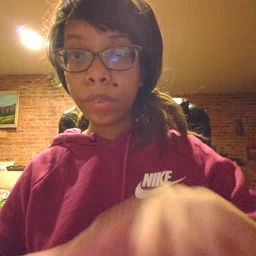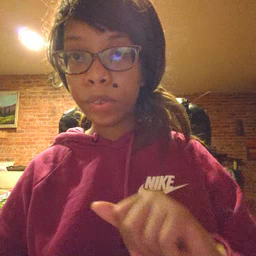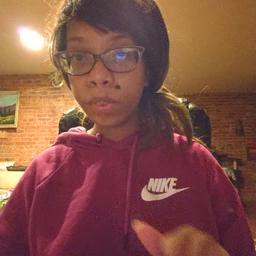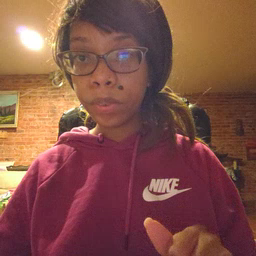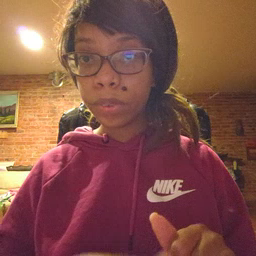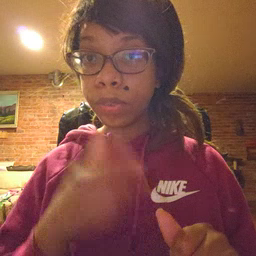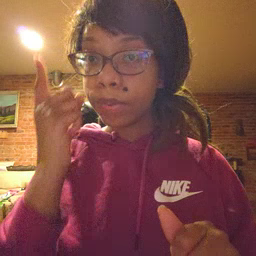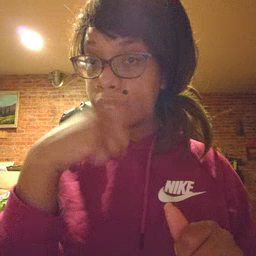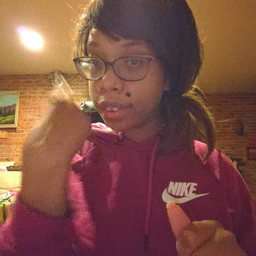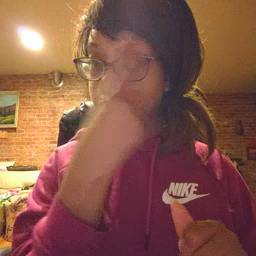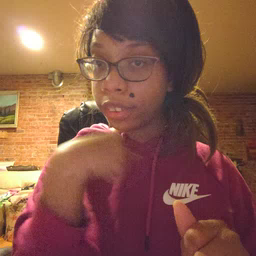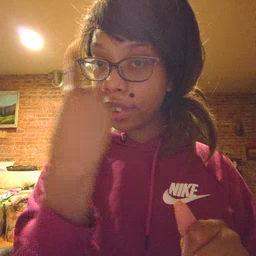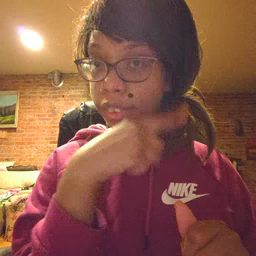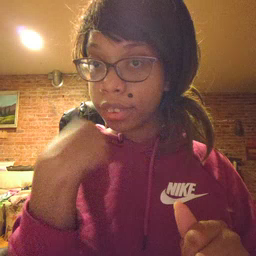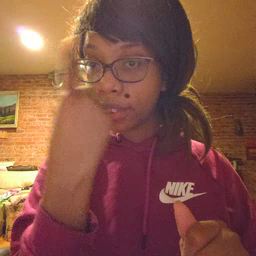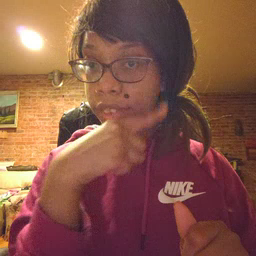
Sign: face